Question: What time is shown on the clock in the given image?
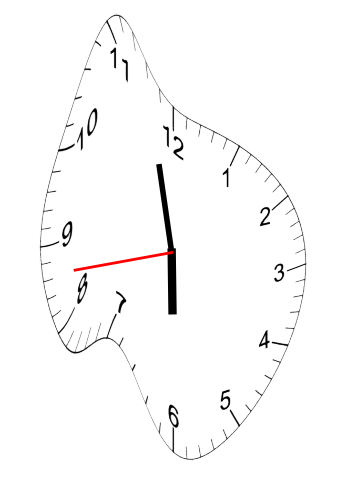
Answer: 05:57:43